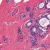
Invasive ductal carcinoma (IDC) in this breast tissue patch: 0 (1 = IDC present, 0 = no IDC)